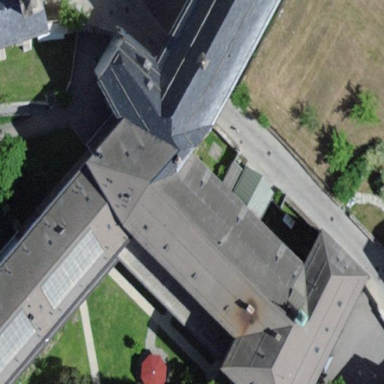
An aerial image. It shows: Building that serves as place of worship.